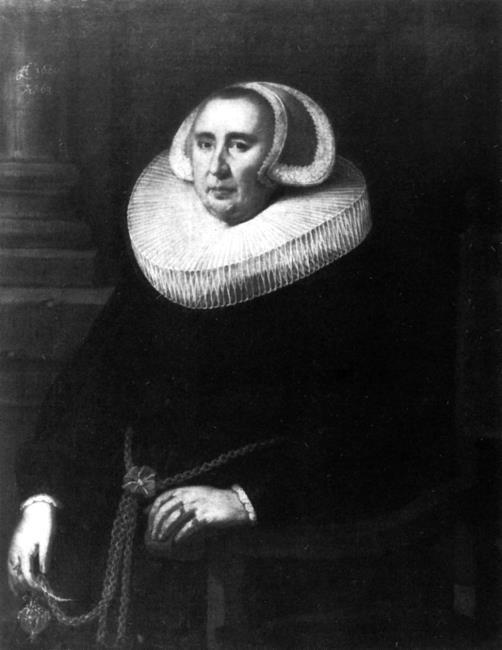
Title: Portrait of an unknown woman
Artist: Anoniem 1660 gedateerd
Earliest date: 1660
Latest date: 1660
Genre: painting
Iconography: Pomander
Keywords: woman's portrait, three-quarter length, head to the left, body facing left, sitting, facing front, lace cap, large ruff, girdle, pomander, chair, column (architectural element)